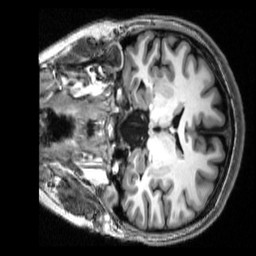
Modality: T1w
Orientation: coronal
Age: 20
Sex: female
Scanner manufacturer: siemens
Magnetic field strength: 3 T
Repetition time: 2.53 s
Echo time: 0.00339 s